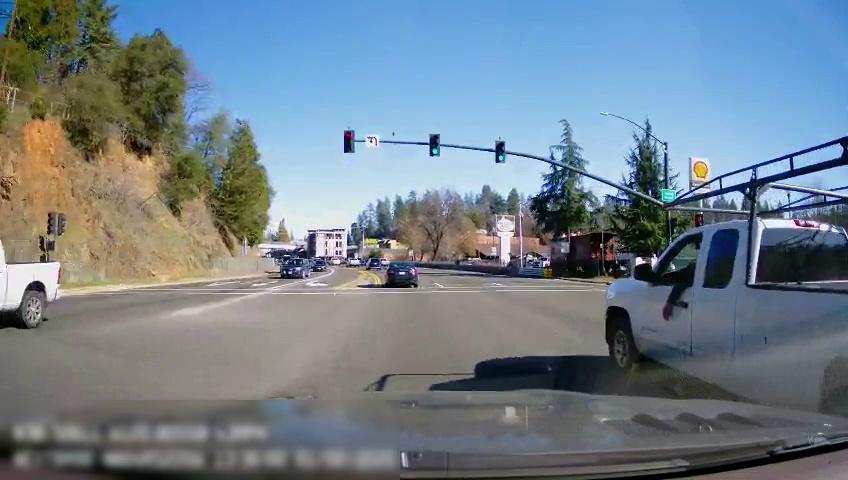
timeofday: Day
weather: Sunny
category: Drivable Space
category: Drivable Space
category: Vehicles | Car
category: Vehicles | Truck
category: Vehicles | Truck
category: Vehicles | SUV
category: Vehicles | Truck
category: Vehicles | Truck
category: Vehicles | Truck
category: Vehicles | Car
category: Vehicles | Car
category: Lanes | Current Lane
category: Lanes | Current Lane
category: Lanes | Alternate Lane
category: Lanes | Opposite Lane
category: Lanes | Opposite Lane
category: Traffic | Lights
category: Traffic | Lights
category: Traffic | Lights
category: Traffic | Lights
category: Traffic | Signs
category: Traffic | Lights
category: Traffic | Lights
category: Traffic | Lights
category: Traffic | Lights
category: Traffic | Signs